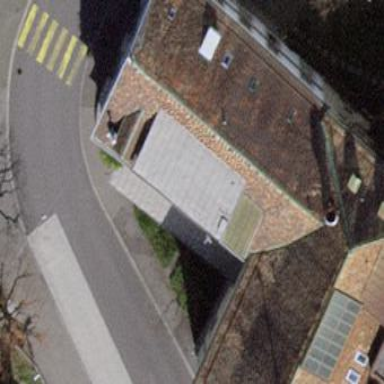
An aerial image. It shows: Historic building that used to be prison.